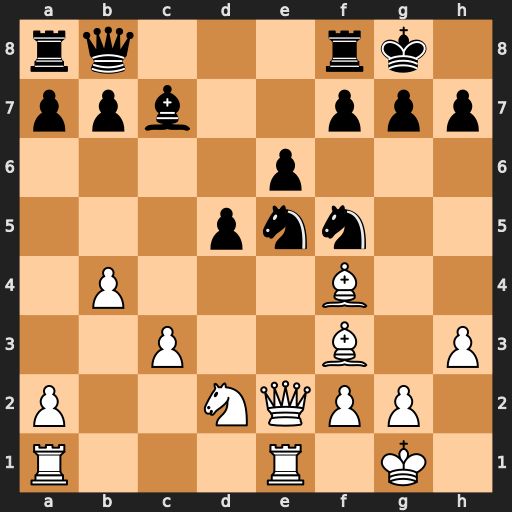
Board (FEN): rq3rk1/ppb2ppp/4p3/3pnn2/1P3B2/2P2B1P/P2NQPP1/R3R1K1
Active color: w
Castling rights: -
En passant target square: -
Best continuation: Bxe5 Bxe5 Qxe5 Qxe5 Rxe5